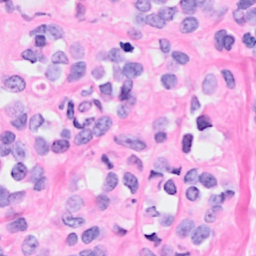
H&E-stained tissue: Breast